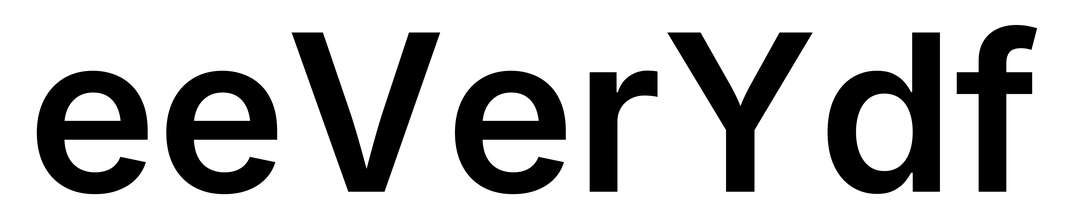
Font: Inter_SemiBold